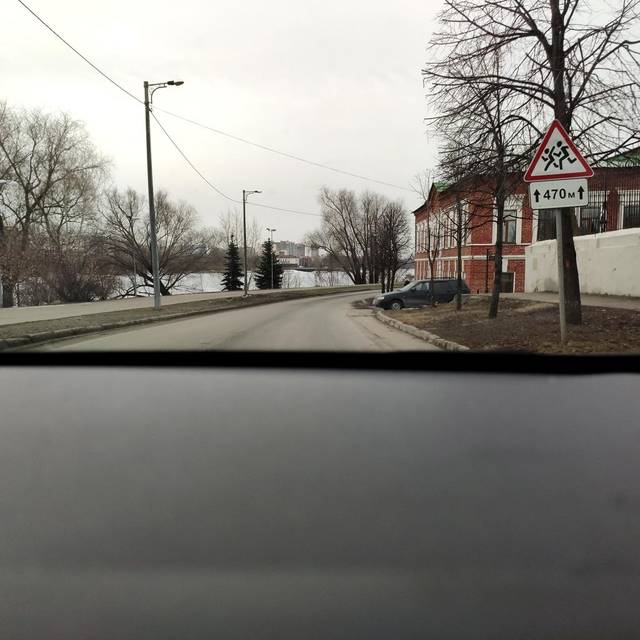
Region: Russia
Coordinates: 55.779, 49.12